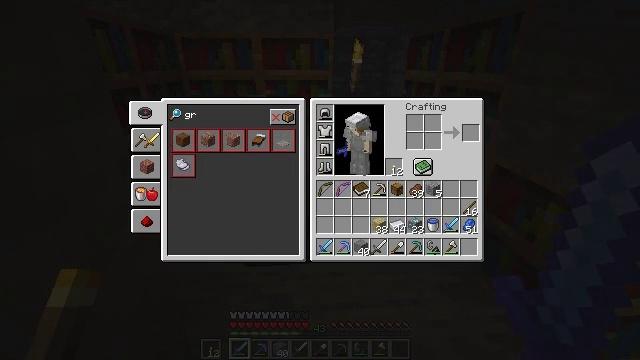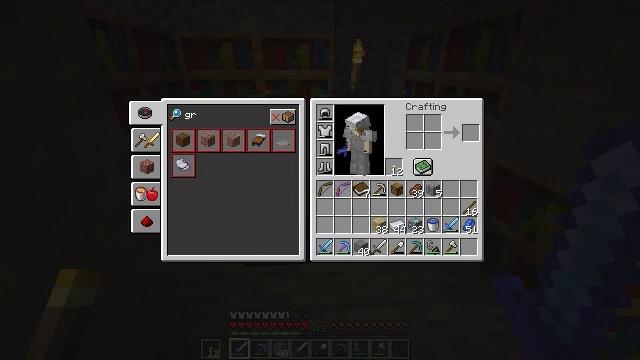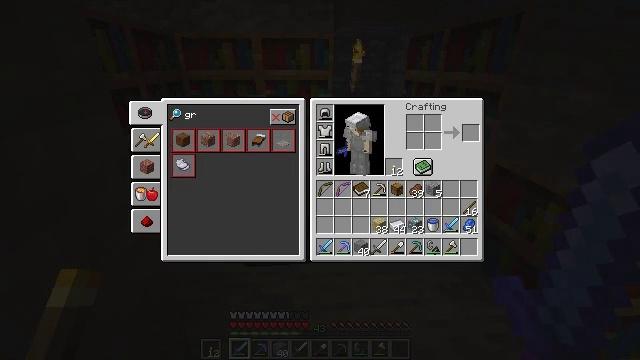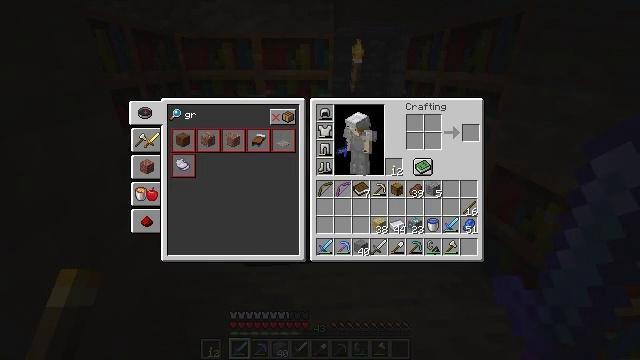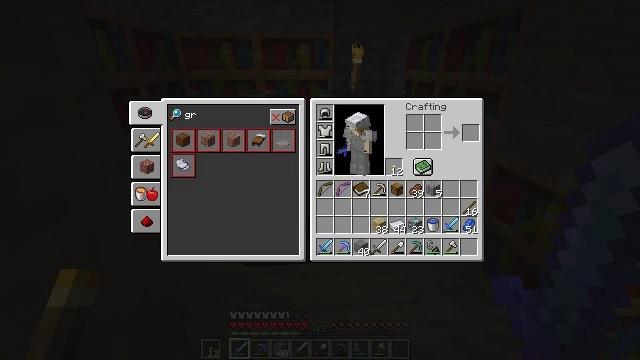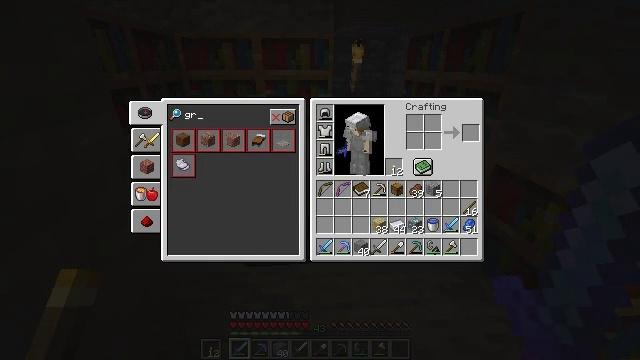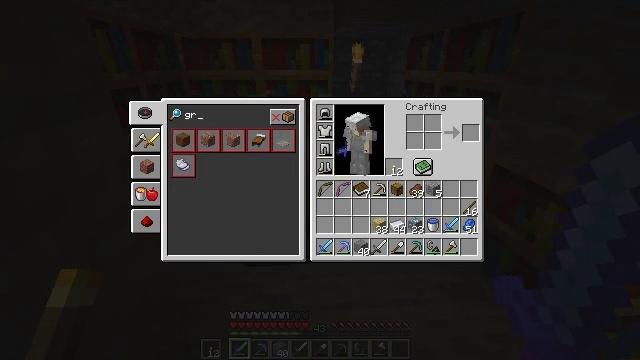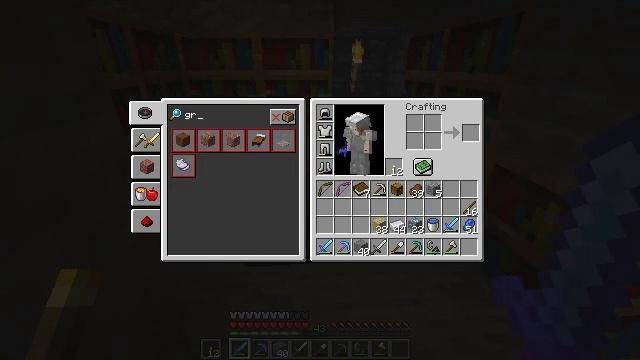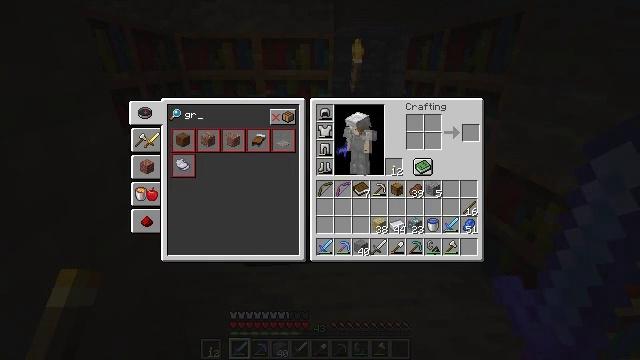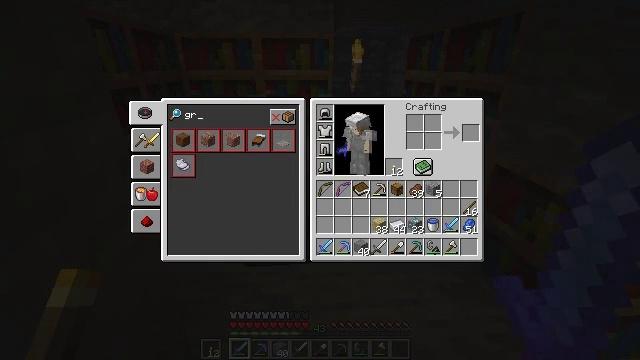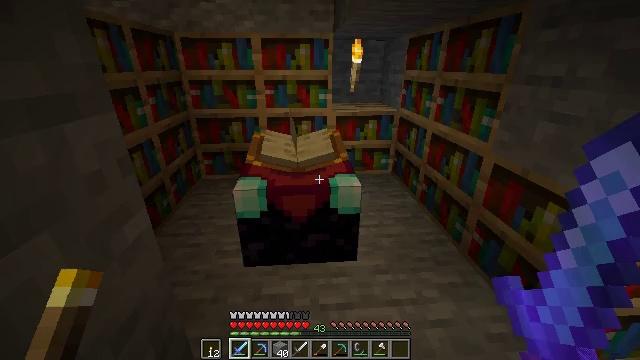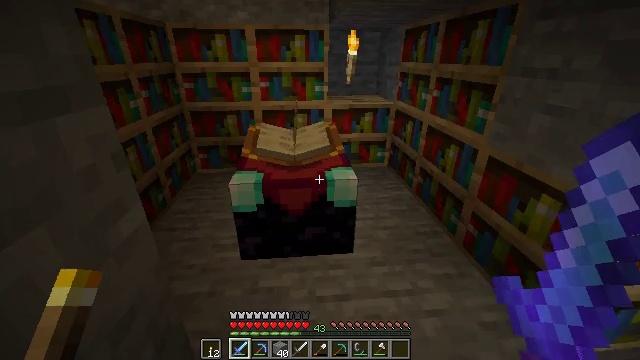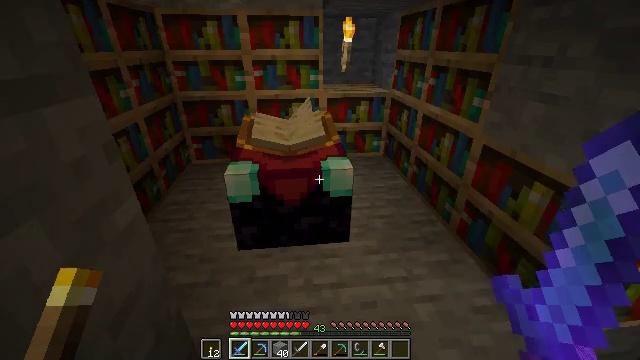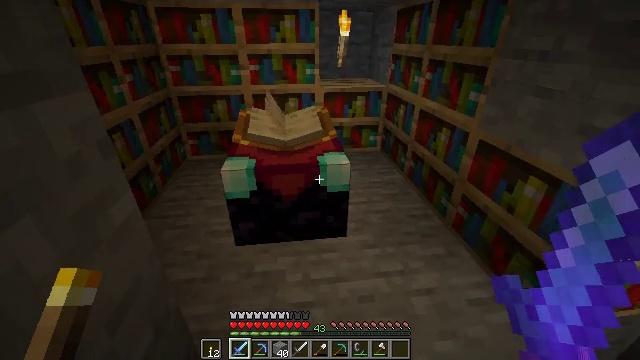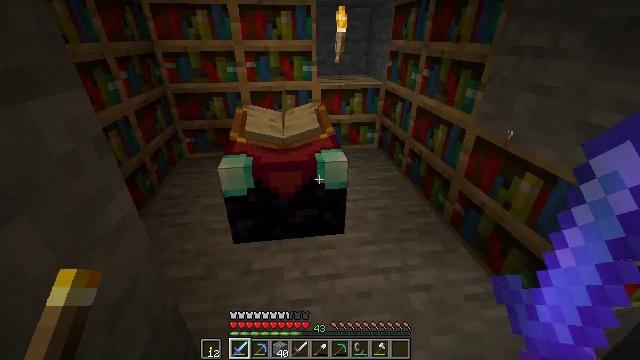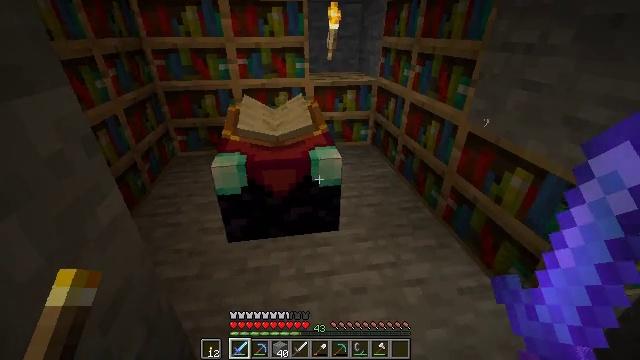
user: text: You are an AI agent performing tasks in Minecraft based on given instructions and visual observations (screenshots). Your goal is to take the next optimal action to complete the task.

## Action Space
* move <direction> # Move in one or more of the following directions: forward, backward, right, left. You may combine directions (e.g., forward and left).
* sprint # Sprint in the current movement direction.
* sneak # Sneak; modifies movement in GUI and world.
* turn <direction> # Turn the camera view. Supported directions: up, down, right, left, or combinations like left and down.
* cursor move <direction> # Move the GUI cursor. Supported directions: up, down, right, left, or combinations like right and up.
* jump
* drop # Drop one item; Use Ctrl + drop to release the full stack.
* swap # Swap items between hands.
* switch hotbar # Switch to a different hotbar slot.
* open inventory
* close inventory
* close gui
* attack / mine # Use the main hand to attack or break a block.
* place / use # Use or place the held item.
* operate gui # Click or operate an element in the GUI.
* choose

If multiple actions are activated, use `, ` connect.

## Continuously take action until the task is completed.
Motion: motion action
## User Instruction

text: Make a stone slab using the crafting table.
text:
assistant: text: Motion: no_op
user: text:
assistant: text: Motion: no_op
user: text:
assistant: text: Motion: no_op
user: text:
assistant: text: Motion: no_op
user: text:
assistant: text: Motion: no_op
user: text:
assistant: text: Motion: no_op
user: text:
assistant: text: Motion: no_op
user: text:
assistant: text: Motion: no_op
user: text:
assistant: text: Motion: no_op
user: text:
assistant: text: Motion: no_op
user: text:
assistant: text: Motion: turn down
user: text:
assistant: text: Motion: turn right and down
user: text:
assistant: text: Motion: turn down
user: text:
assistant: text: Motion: no_op
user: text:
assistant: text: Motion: turn right
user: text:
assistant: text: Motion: turn right and down
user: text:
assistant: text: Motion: turn right and down
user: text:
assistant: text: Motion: turn right and up
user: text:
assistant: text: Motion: turn right and up
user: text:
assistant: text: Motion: move right, turn right and up
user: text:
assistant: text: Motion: move forward and move right, turn right and up
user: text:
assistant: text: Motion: move forward and move right, turn up
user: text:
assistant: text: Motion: move forward and move right
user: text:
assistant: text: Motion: move forward and move right, sprint
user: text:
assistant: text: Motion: move forward, sprint
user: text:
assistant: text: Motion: move forward, sprint
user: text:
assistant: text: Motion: move forward, sprint
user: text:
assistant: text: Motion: move forward, sprint
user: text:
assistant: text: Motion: move forward, sprint
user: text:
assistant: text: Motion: move forward and move right, sprint